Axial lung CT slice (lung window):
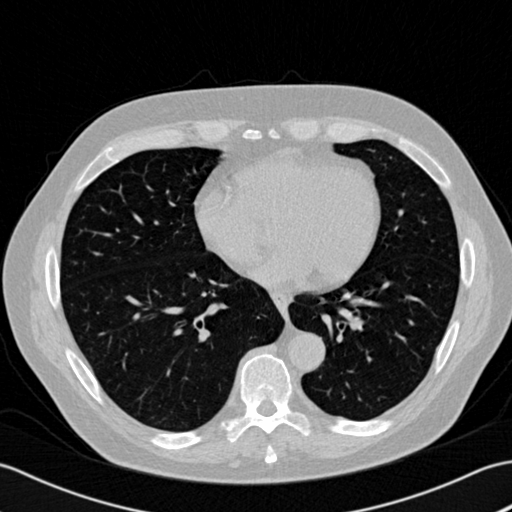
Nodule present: no